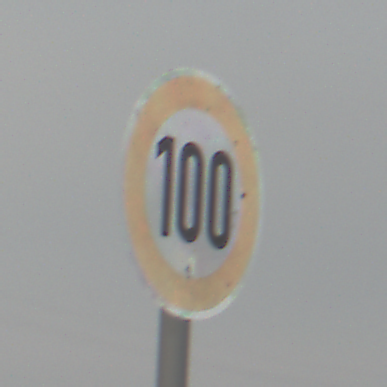
Verkehrszeichen: Geschwindigkeit100
Umgebung: Outdoor, Nature
Tageszeit: MorningAfternoon
Wetter: Overcast
Licht: Natural
Jahreszeit: Winter
Kontrast: LowContrast